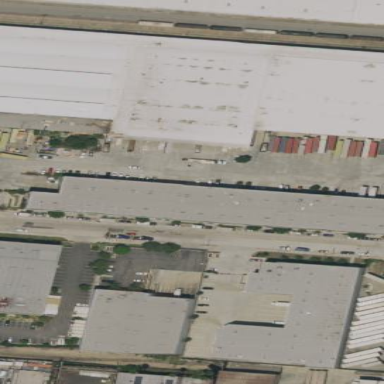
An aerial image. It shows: Warehouse.